Question: I am designing a web page for my website. I have used a top-to-bottom color gradient in the body. The color gradient appears throughout the 2/3 of the body but misses the 1/3 of the body down near the footer section.

My CSS :
'''
body{
/* IE10 Consumer Preview */
background-image: -ms-linear-gradient(top, #FFFFFF 0%, #D4D9E9 100%);
/* Mozilla Firefox */
background-image: -moz-linear-gradient(top, #FFFFFF 0%, #D4D9E9 100%);
/* Opera */
background-image: -o-linear-gradient(top, #FFFFFF 0%, #D4D9E9 100%);
/* Webkit (Safari/Chrome 10) */
background-image: -webkit-gradient(linear, left top, left bottom, color-stop(0, #FFFFFF), color-stop(1, #D4D9E9));
/* Webkit (Chrome 11+) */
background-image: -webkit-linear-gradient(top, #FFFFFF 0%, #D4D9E9 100%);
/* W3C Markup, IE10 Release Preview */
background-image: linear-gradient(to bottom, #FFFFFF 0%, #D4D9E9 100%);
margin: 0px 0px 0px 0px;
}
.headerMenu{
background-image: url(../img/headerMenu.png);
height: 75px;
border-top: 0px;
border-bottom: 0px;
padding-top: 0px;
padding-left: auto;
padding-right: auto;
width: 100%
}
#wrapper{
background-image: url(../img/headerMenu.png);
margin-right: auto;
margin-left: auto;
width: auto;
padding-top: 0px;
padding-bottom: 0px;
}
.logo{
float:left;
padding-top: 11px;
padding-left: 170px;
padding-bottom: 25px;
width: 80px;
}
.logo img
{
display:inline-block;
width: 180px;
height: 60px;
}
.objective
{
font-family: Helvetica;
font-weight: bold;
font-size: 150%;
font-style: oblique;
padding-top: 30px;
padding-left: 130px;
}
.holder{
padding-left: 90px;
}
'''
Markup :
'''
<!doctype html>
'''
'''
<head>
<title>Lorem Ipsum</title>
<link rel="stylesheet" type="text/css" href="./css/style.css" />
</head>
<body>
<div class="headerMenu">
<div id="wrapper">
<div class="logo">
<img src="./img/logo-final.png"/>
</div>
</div>
</div>
<div class="objective">
<p>Lorem ipsum dolor sit amet, consectetur adipisicing elit</br>
incididunt ut labore et dolore magna aliqua
</p>
</div>
</div>
<div class=holder>
<img src="./img/map.png">
</div>
</body>
'''
P.S. : I have tried it in Chrome and Firefox
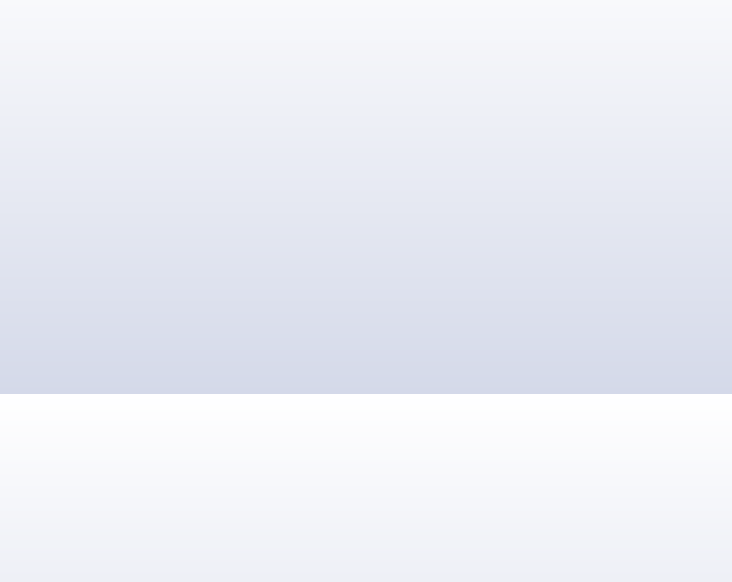
Answer: Add following to your CSS:
'''
html,body{
height:100%;
}
'''
See <URL> here.